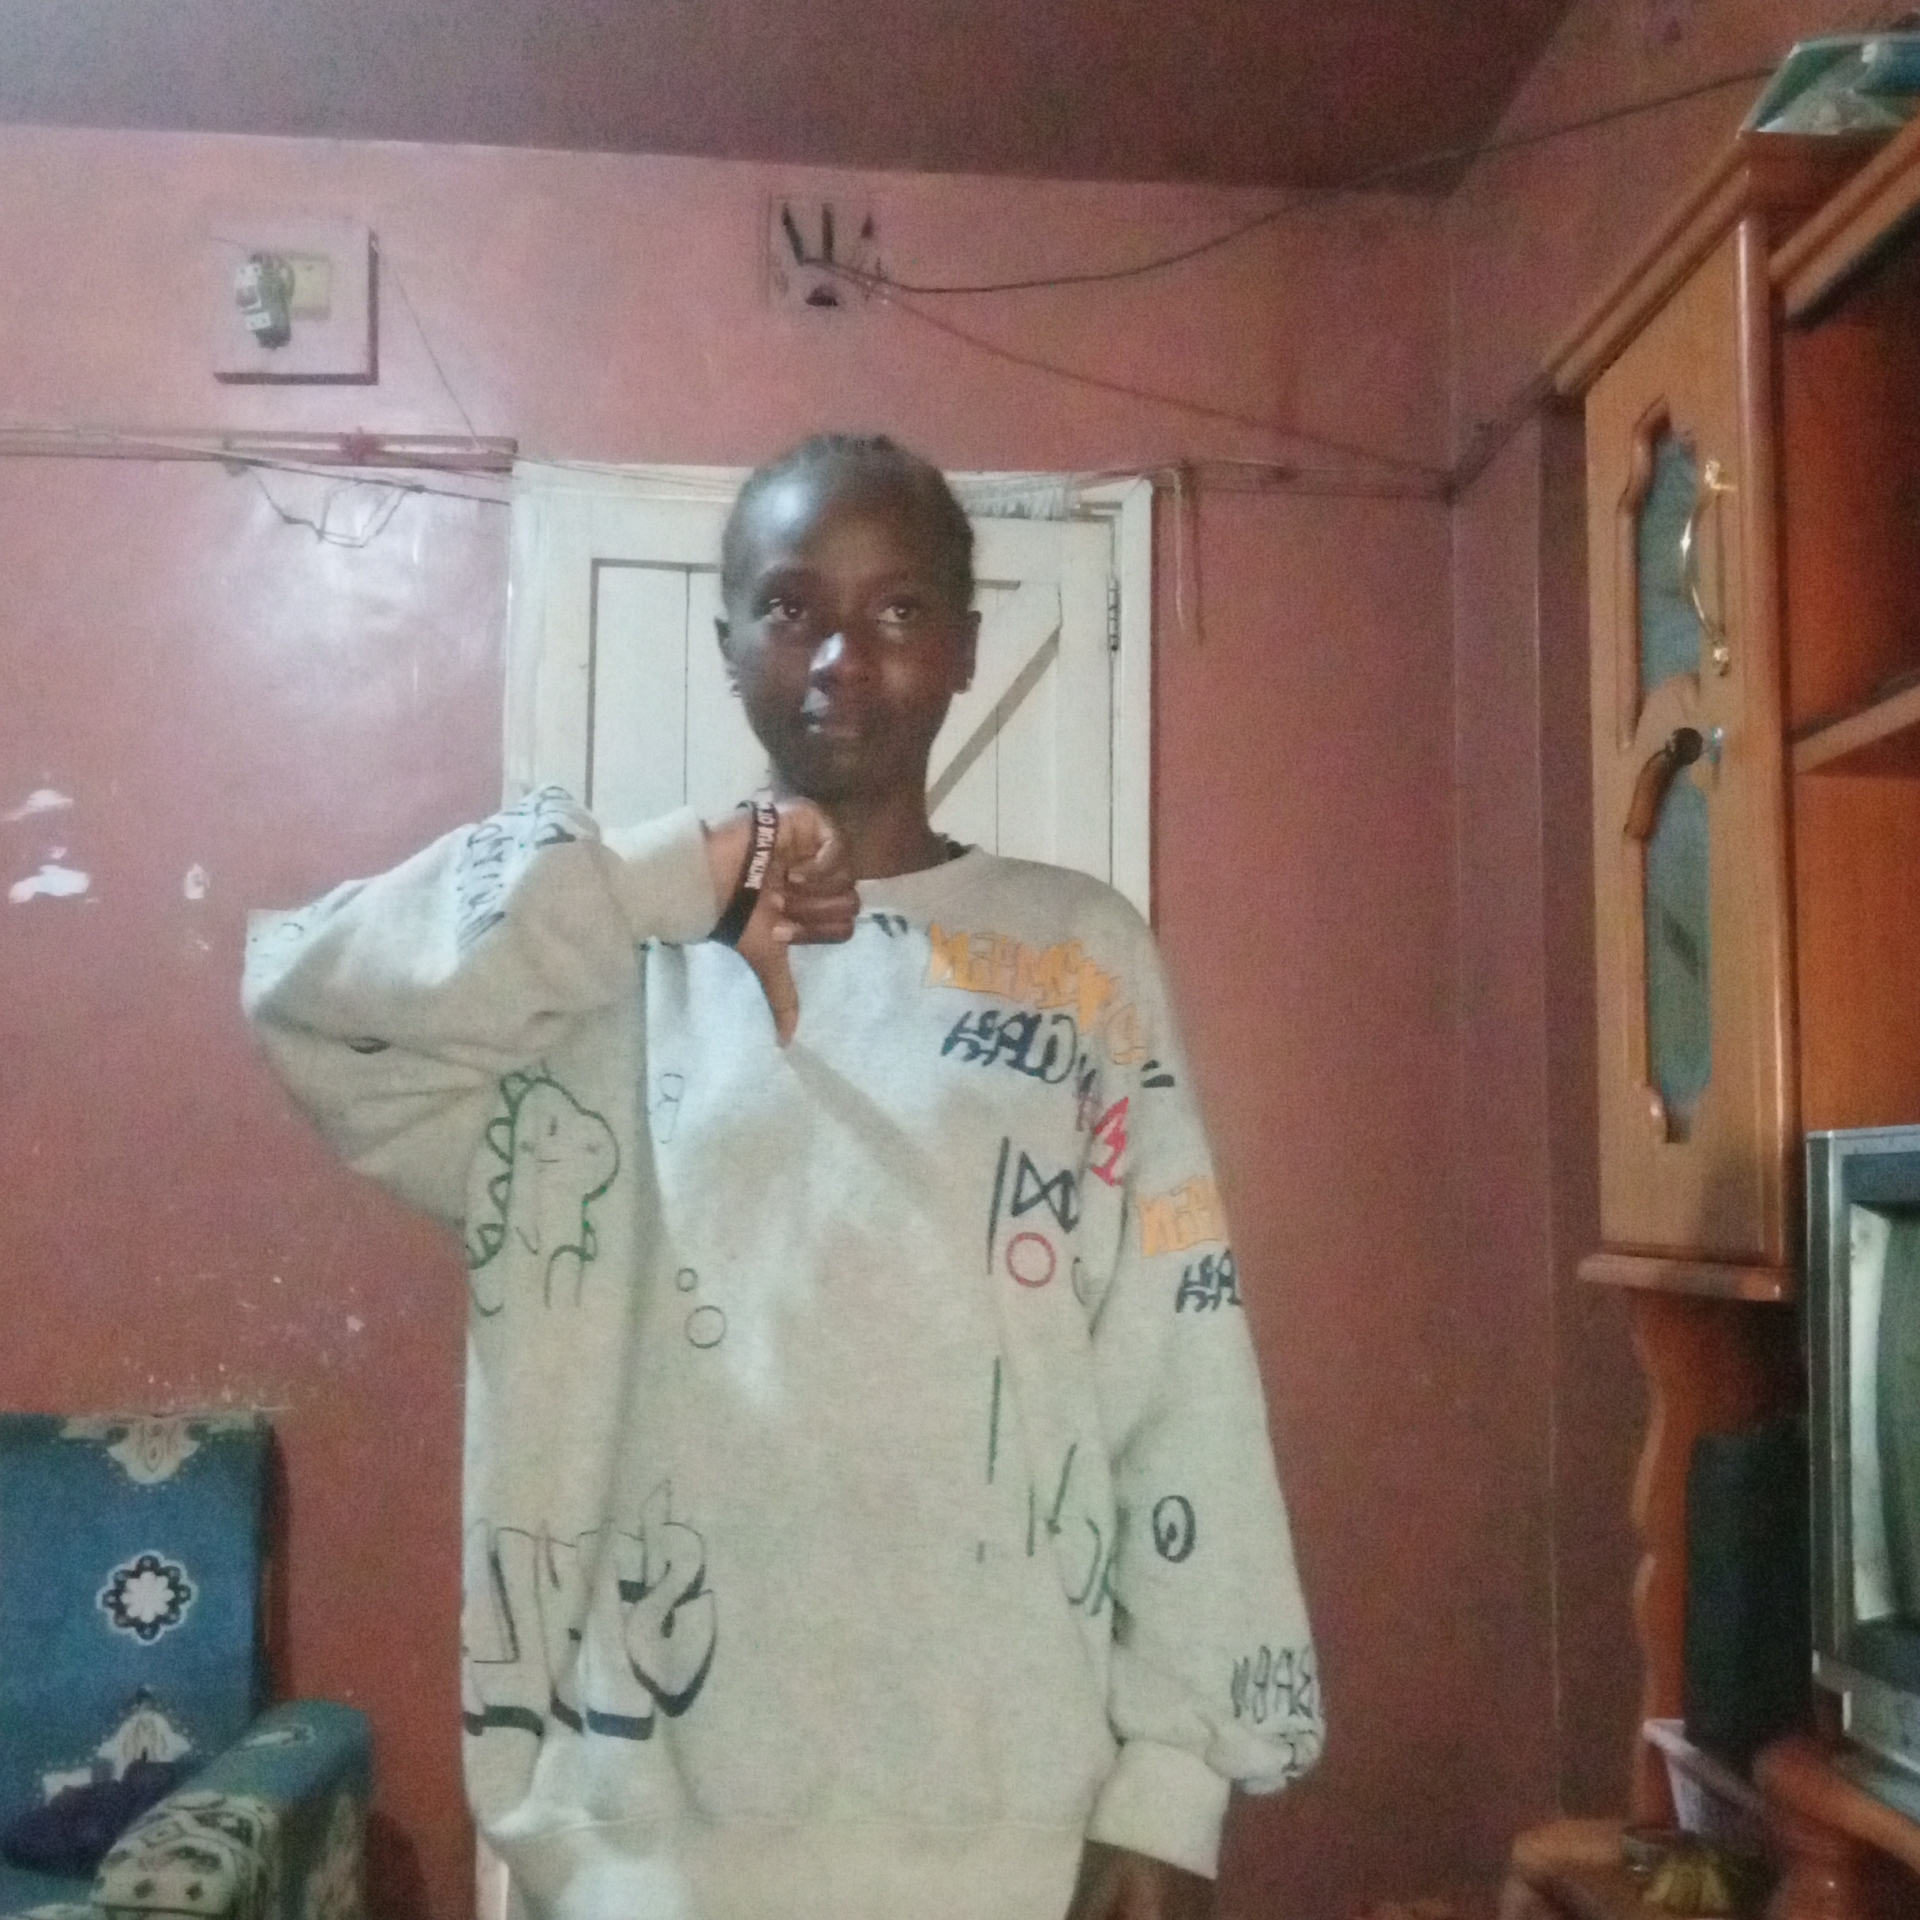
Label: noise